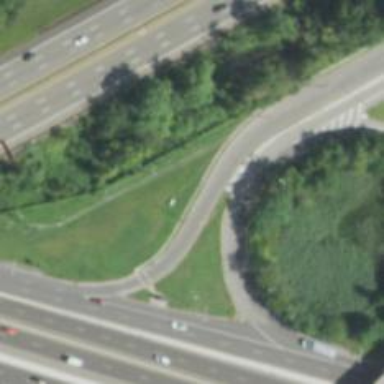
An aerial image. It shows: Trunk link highway with asphalt surface.